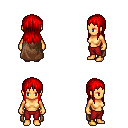
a pixel art fantasy rpg character, female body template, human, tanned skin, brown cape, red pants, red unkempt hairstyle, four views (front, back, left, right), 2x2 character sprite sheet, small pixel art, hard edges, no anti-aliasing